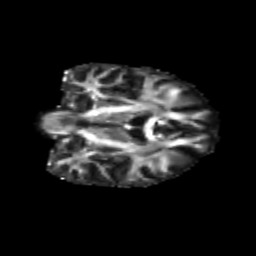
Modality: FA
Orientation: coronal
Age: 29
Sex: female
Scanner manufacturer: siemens
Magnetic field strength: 3 T
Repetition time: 1.8 s
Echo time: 0.07 s